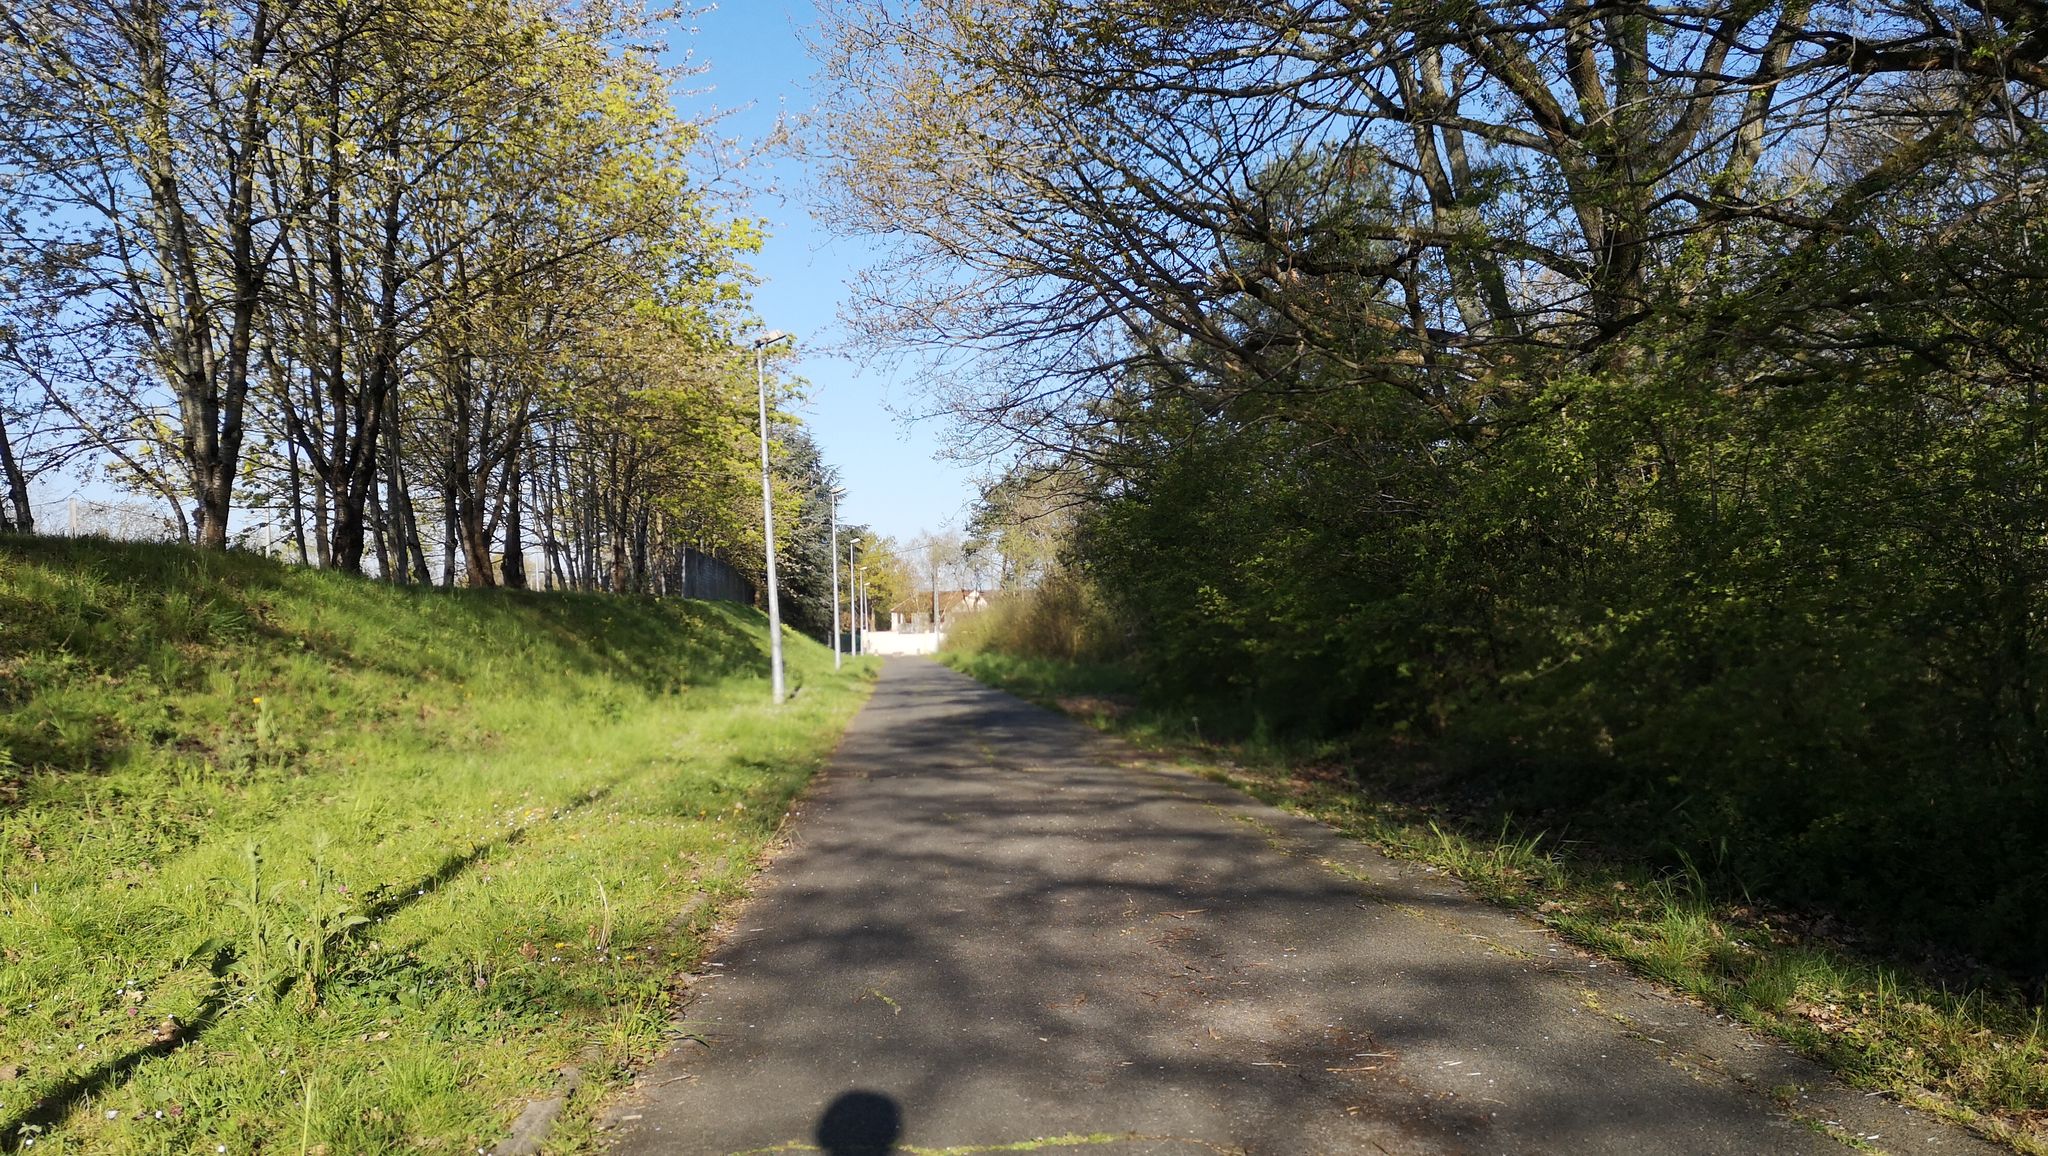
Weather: clear
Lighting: day
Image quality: good
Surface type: walking surface
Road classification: residential, path
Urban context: urban centre
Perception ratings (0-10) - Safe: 4.09, Lively: 4.51, Beautiful: 9.8, Boring: 7.47, Depressing: 2.08, Wealthy: 5.45